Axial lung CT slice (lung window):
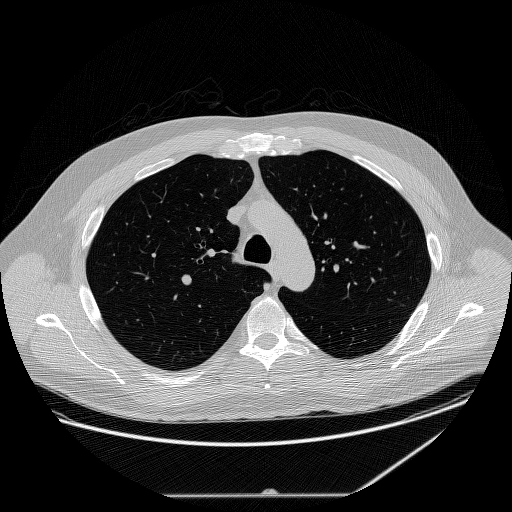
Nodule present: no